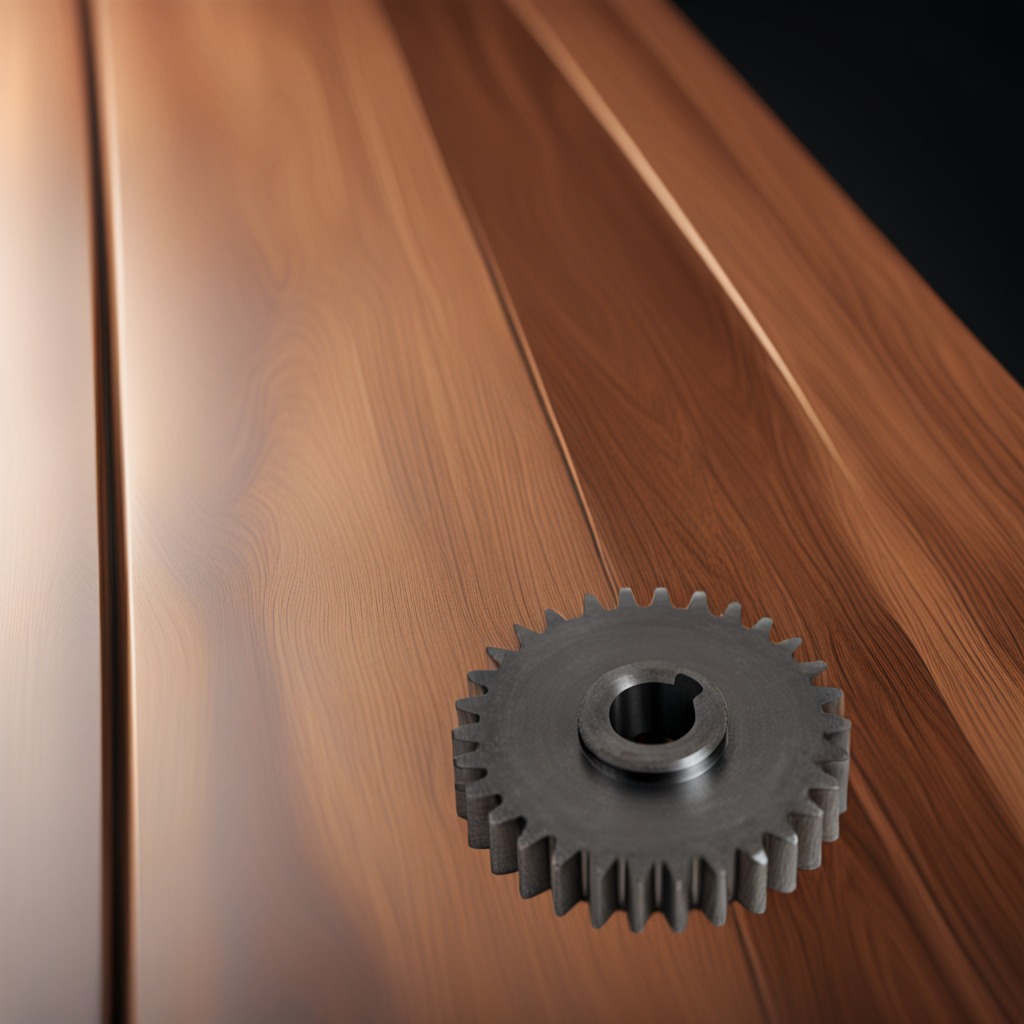
A steel gear with teeth is lying on the wooden table.